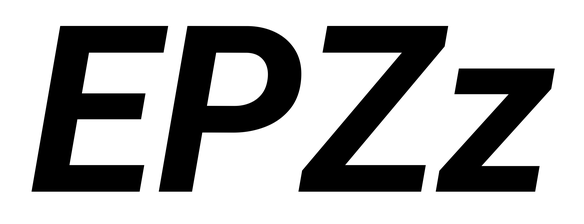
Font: Roboto-Italic_Bold_Italic